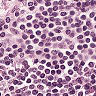
Metastatic tissue present: no